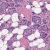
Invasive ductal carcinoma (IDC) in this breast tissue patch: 1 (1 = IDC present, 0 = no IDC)